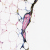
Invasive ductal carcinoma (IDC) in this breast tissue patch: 0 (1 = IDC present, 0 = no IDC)